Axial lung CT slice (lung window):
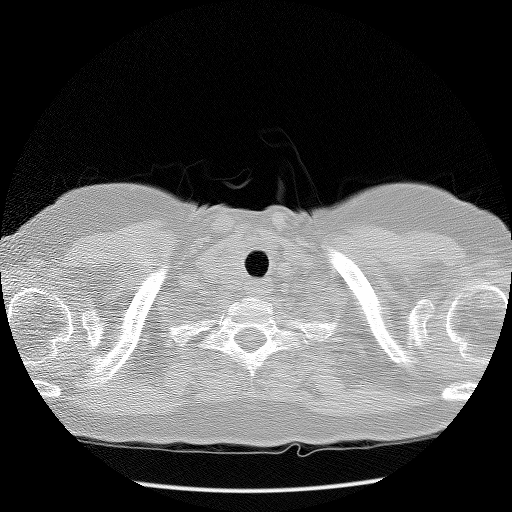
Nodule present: no